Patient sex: M
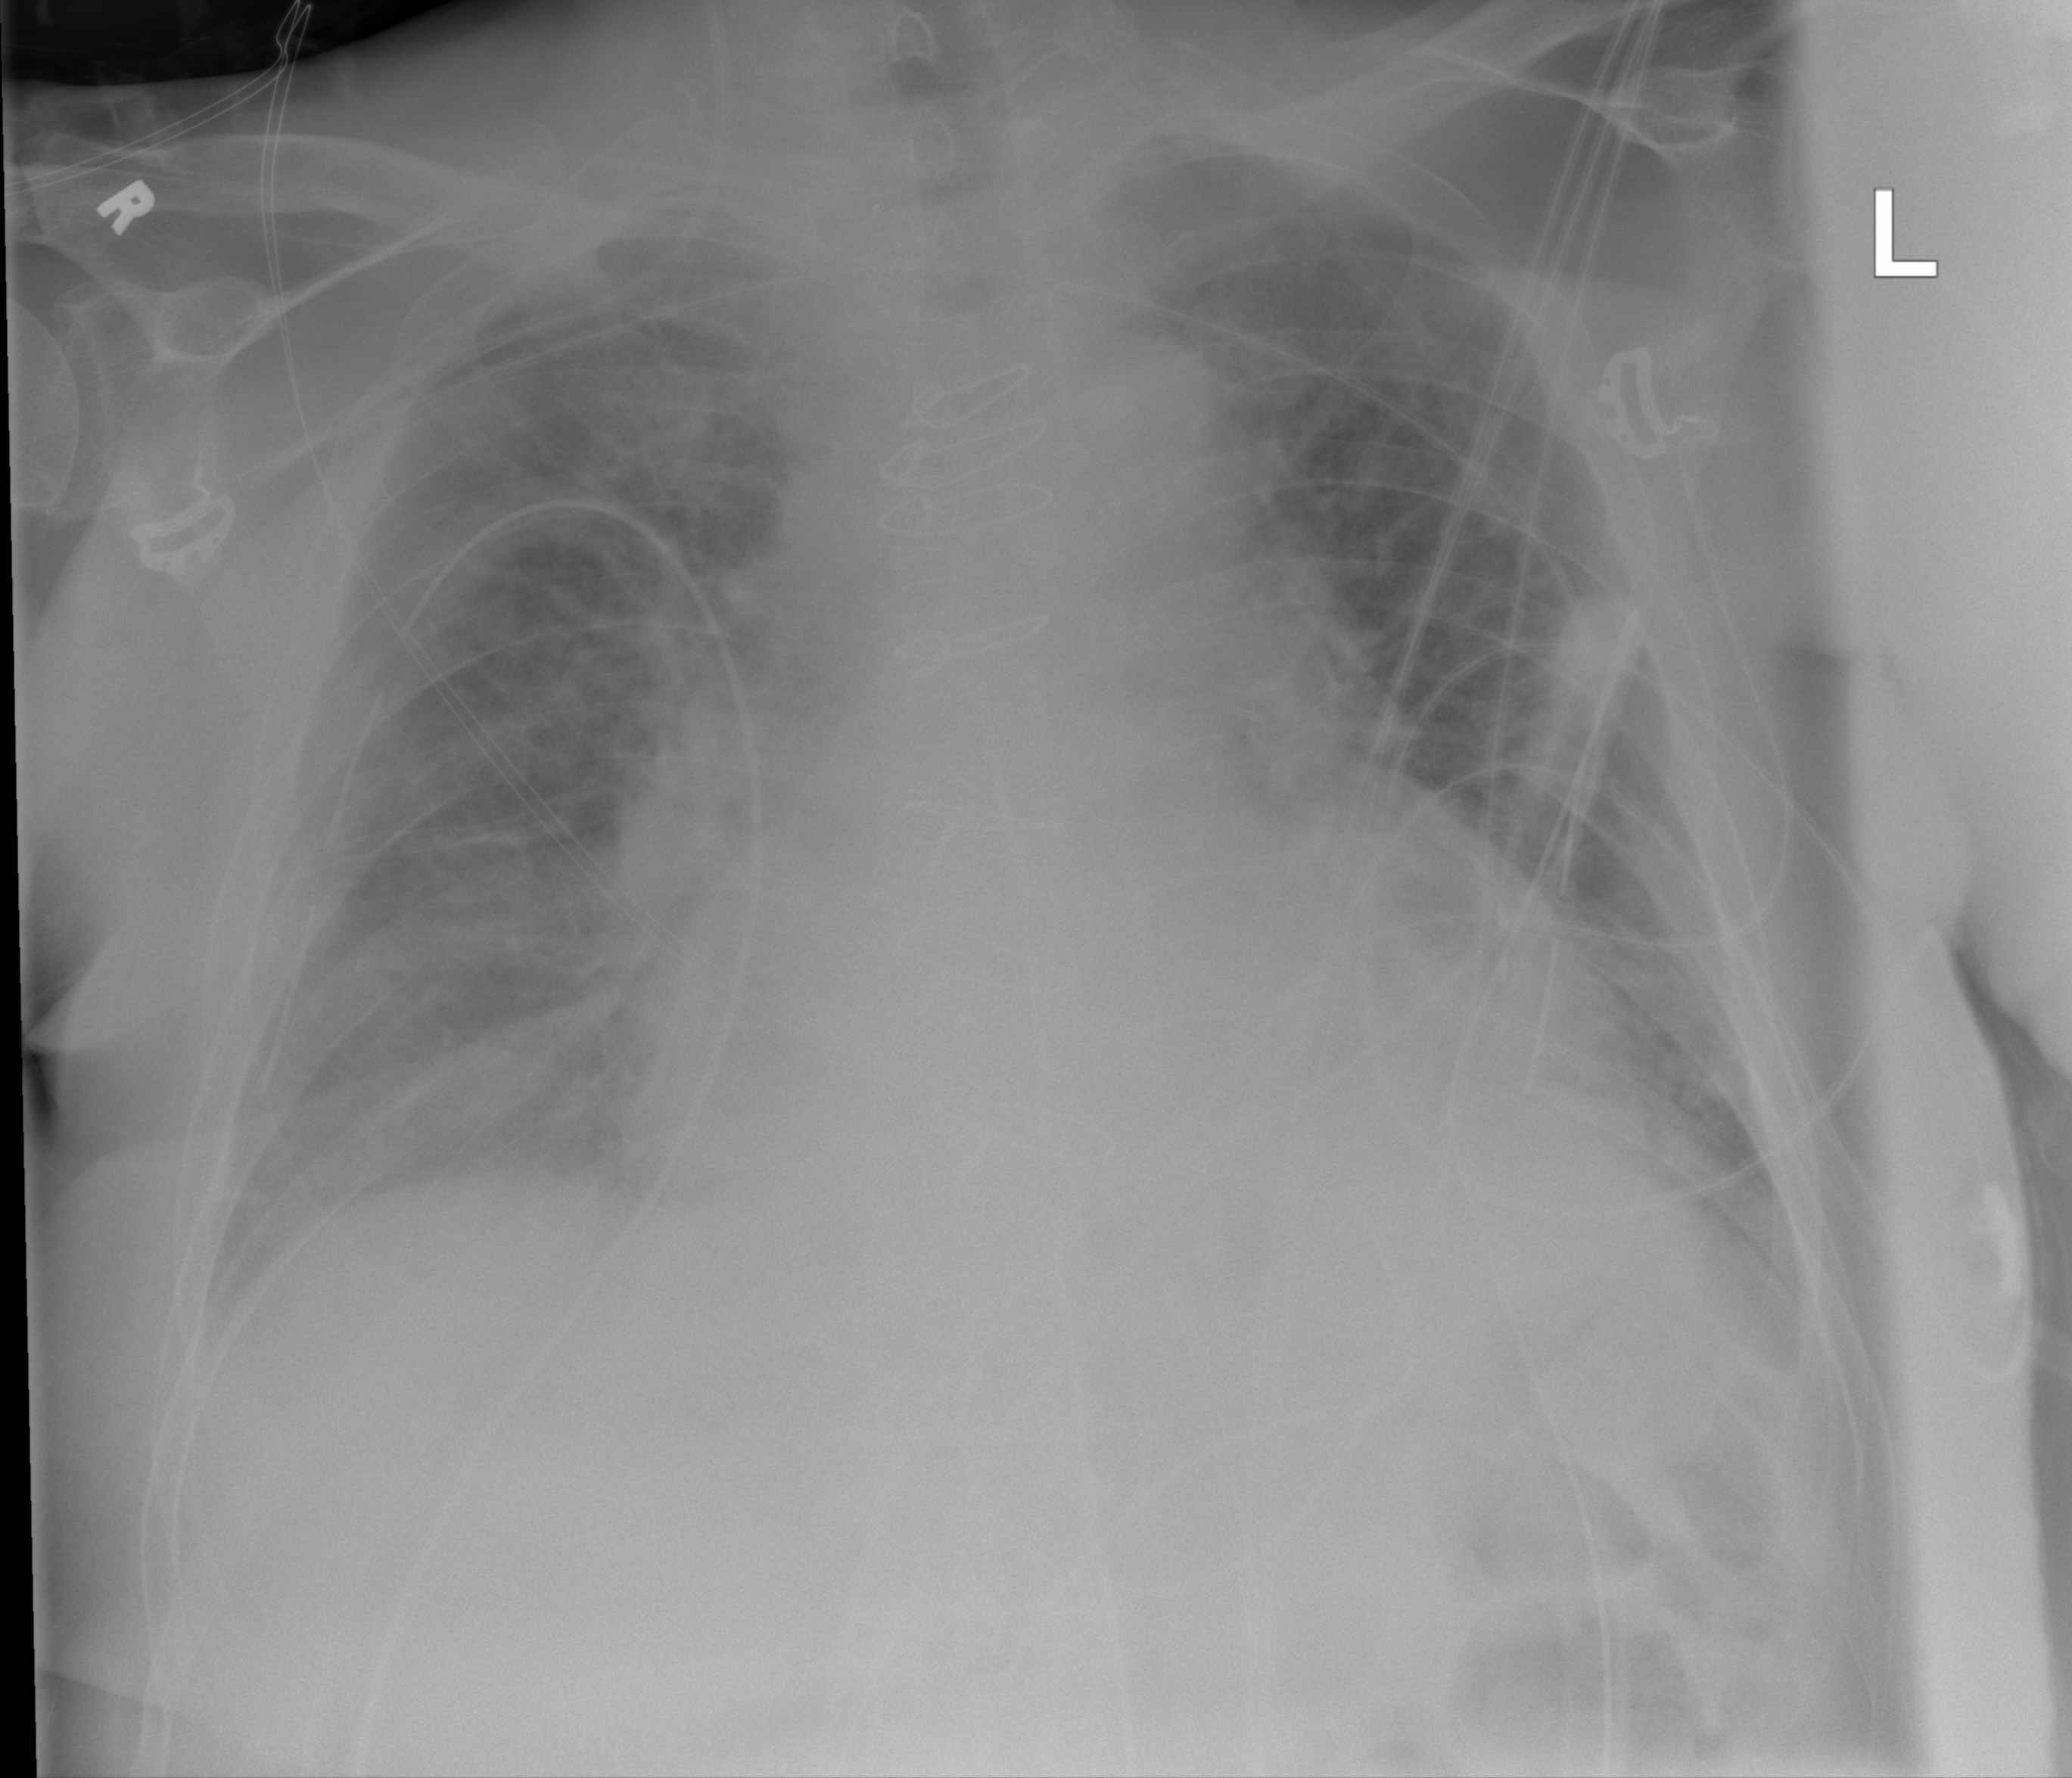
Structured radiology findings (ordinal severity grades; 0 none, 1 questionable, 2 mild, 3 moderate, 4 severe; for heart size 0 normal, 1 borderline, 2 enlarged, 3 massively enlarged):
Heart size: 2
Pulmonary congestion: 2
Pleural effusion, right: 2
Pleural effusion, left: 2
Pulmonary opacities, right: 2
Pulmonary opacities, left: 2
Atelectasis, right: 2
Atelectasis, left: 2